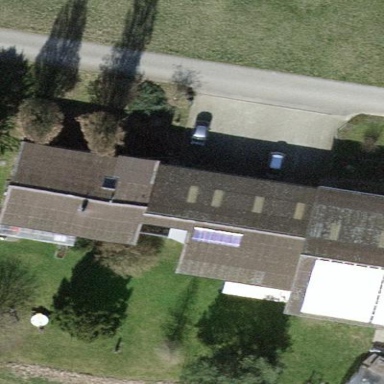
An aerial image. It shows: Gabled roof farm building.